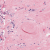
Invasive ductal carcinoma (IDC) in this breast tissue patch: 0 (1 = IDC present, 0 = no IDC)